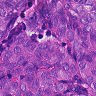
Metastatic tissue present: yes